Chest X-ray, AP view. Patient: 34 years old, sex M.
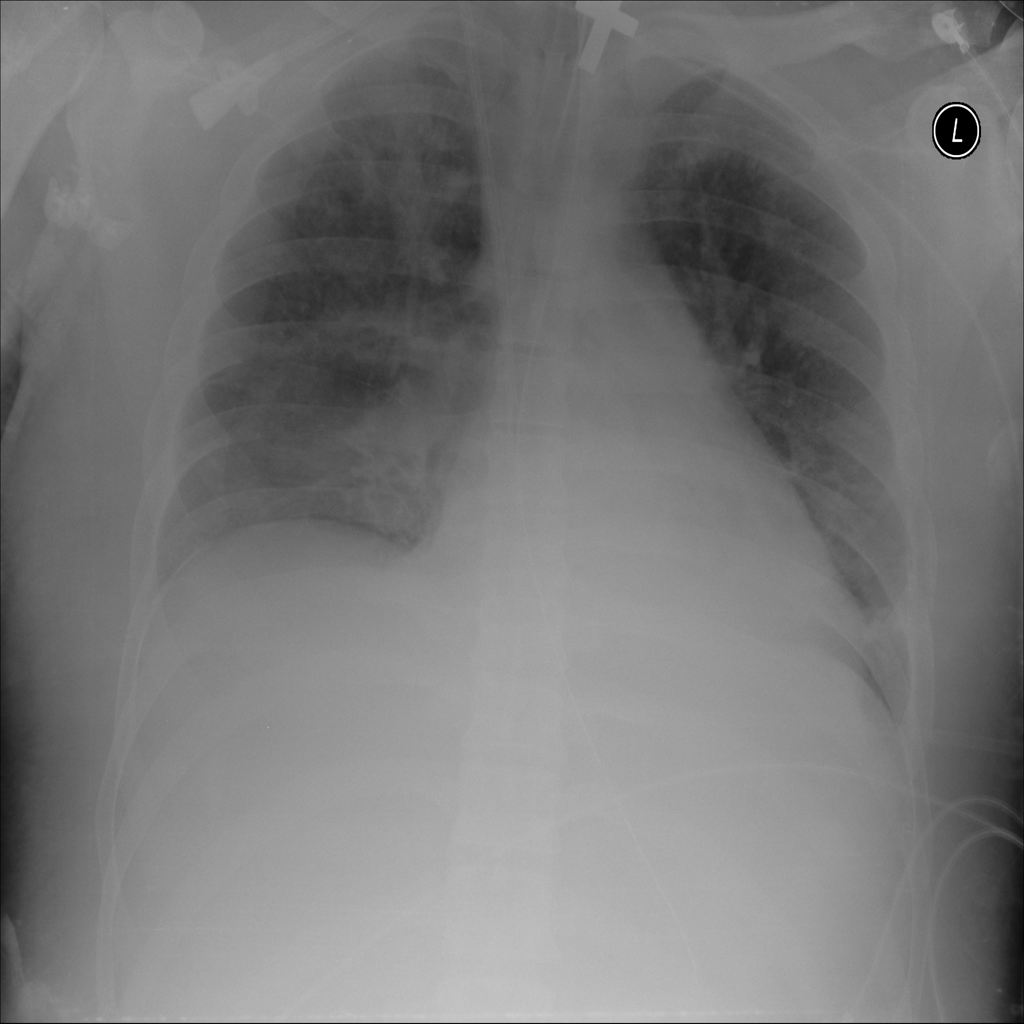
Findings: No Finding